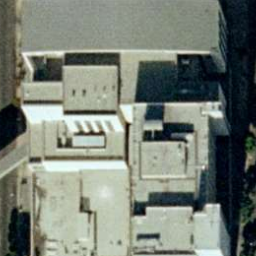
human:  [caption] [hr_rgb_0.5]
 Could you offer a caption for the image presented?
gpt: Lots of buildings are crowded together .

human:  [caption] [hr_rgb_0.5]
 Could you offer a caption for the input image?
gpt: Many buildings are crowded together .

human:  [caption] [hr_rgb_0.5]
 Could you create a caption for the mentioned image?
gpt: There are lots of buildings .

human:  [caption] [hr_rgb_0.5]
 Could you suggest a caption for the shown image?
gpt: Many buildings are crowded in a mess .

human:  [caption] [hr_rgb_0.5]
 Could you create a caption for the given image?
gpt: There are lots of buildings .